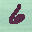
Label: 6